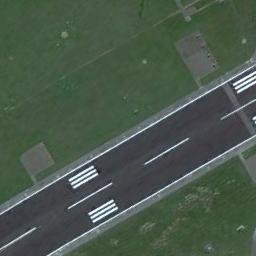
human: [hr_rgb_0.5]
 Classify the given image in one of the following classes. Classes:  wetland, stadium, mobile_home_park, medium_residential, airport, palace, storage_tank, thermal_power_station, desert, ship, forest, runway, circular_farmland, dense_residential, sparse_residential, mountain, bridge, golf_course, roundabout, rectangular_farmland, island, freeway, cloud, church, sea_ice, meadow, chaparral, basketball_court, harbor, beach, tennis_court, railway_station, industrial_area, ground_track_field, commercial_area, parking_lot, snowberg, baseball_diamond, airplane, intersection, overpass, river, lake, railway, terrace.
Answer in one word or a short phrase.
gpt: runway